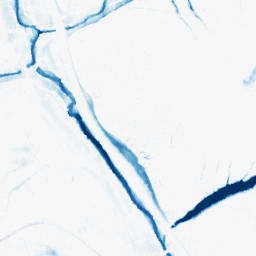
Category: morphological
Decomposition family: morphological_ellipse
Decomposition parameters: operation: closing
width: 20
height: 10
Upsampling method: cubic_catmull_rom
Upsampling parameters: scale: 4
Upsampling scale: 4